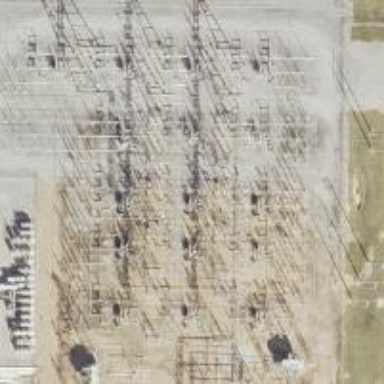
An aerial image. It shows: Switch used for power control.